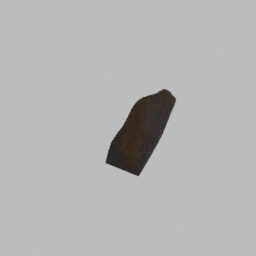
Label: nature